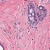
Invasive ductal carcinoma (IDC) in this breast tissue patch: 0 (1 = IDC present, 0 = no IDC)